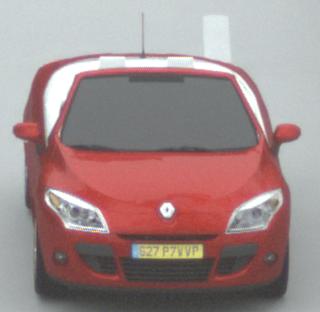
Make: Renault
Model: Mégane Coupé-Cabriolet 1.6 16V 110
Detailed model: Mégane (III) Coupé-Cabriolet
Model produced from: 2010/06
Model produced until: 2013/03
Doors: 2
Color: red
Road condition: dry road
Daytime: midday
Contrast: low contrast